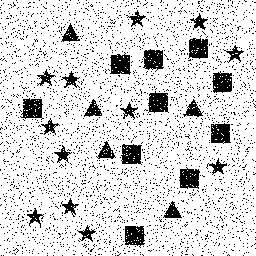
Squares: 10
Triangles: 5
Stars: 12
Total shapes: 27